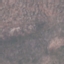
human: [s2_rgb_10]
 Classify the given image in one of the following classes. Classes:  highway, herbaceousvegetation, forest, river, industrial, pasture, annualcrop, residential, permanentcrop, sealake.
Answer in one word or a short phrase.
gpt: HerbaceousVegetation